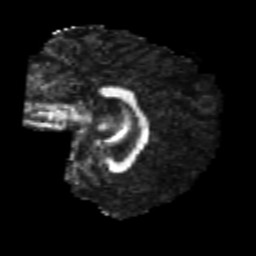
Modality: FA
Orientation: sagittal
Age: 23
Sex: female
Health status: healthy
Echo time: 0.074 s